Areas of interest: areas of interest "Commercial service"
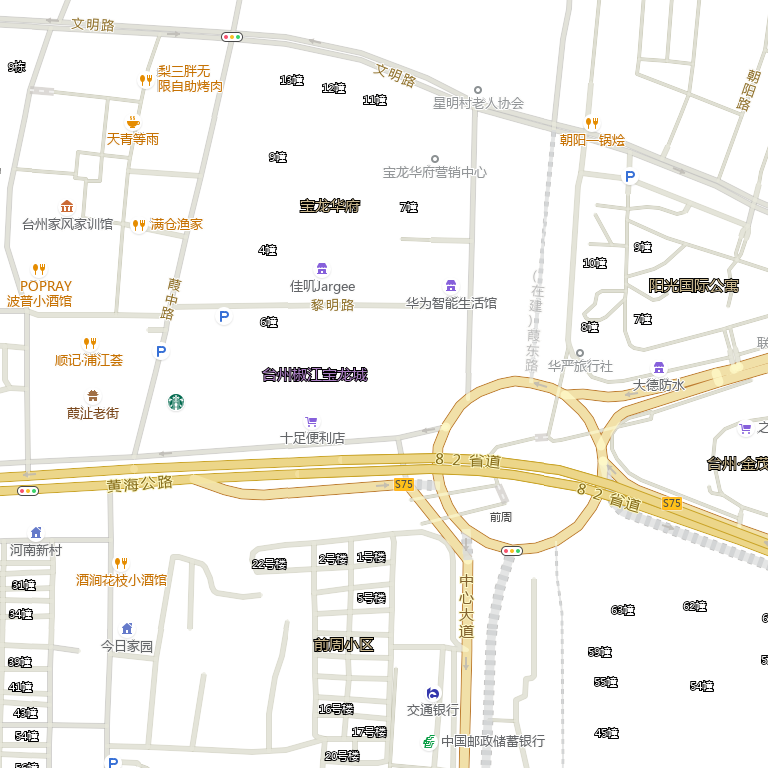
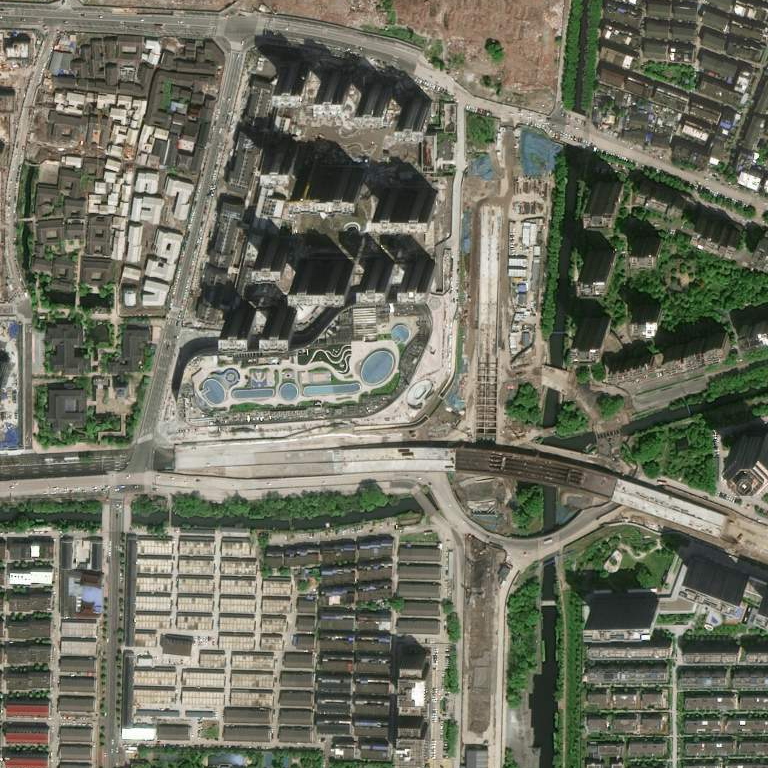